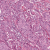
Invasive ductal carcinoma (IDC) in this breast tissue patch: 1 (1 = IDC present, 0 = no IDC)